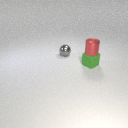
small gray metal sphere to the left of small green rubber cube